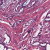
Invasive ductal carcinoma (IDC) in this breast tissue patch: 1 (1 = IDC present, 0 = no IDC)